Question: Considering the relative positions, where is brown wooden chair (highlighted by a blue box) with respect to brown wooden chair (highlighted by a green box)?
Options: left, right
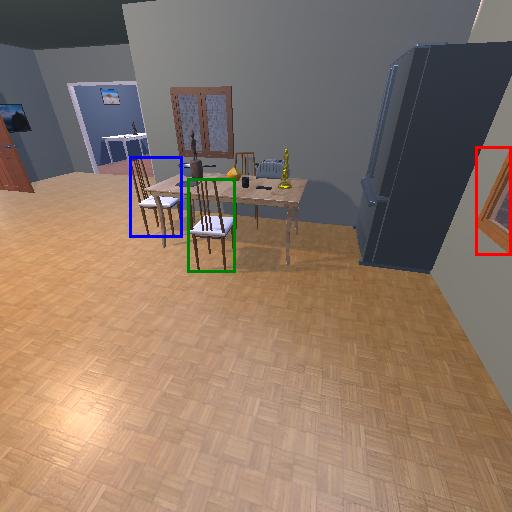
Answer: left